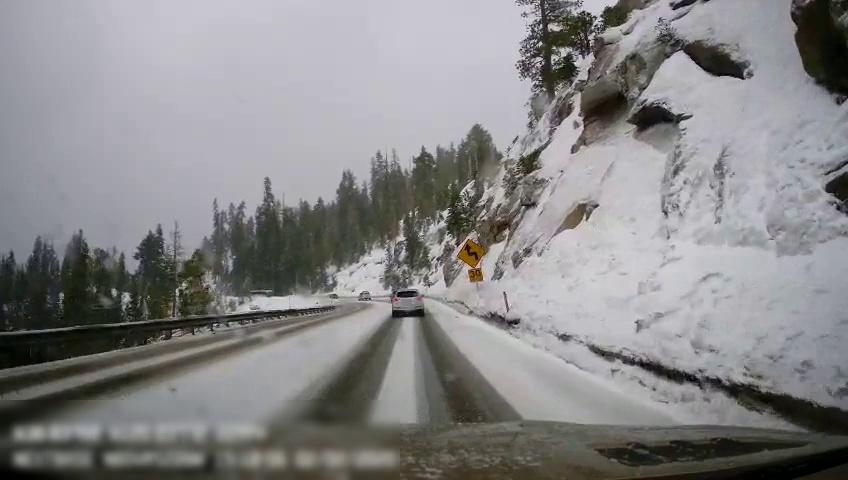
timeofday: Day
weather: Snowy
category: Drivable Space
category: Vehicles | Bus
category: Vehicles | Car
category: Vehicles | Car
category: Traffic | Signs
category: Traffic | Signs